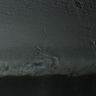
Metastatic tissue present: no